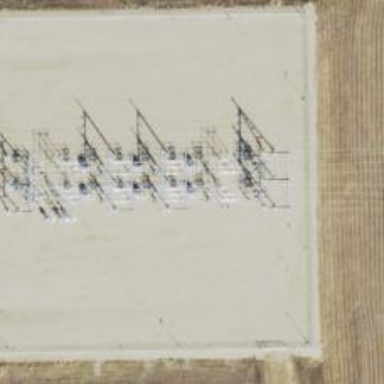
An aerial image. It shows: Switch for power supply.